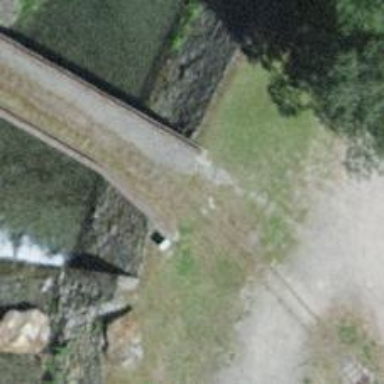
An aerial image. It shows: Disused railway bridge.